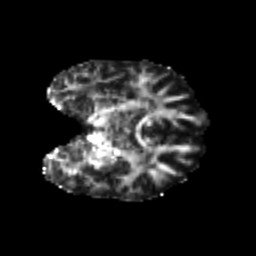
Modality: FA
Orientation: coronal
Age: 21
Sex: female
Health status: healthy
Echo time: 0.074 s